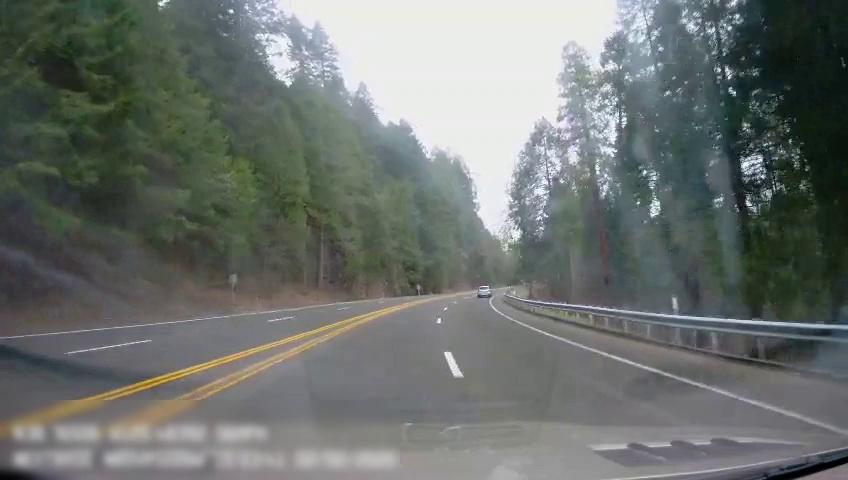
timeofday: Day
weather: Cloudy
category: Drivable Space
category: Vehicles | Car
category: Lanes | Alternate Lane
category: Lanes | Alternate Lane
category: Lanes | Alternate Lane
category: Lanes | Current Lane
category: Lanes | Current Lane
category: Lanes | Alternate Lane